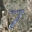
Label: 7